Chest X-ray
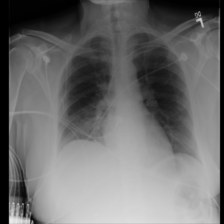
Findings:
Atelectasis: negative
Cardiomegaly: negative
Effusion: positive
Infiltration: positive
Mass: negative
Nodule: negative
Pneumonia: negative
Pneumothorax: negative
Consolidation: negative
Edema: positive
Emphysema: negative
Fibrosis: negative
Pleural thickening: negative
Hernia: negative